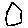
Label: house